Aerial crown-view tile of a tropical tree (Barro Colorado Island, Panama), acquired 20250818:
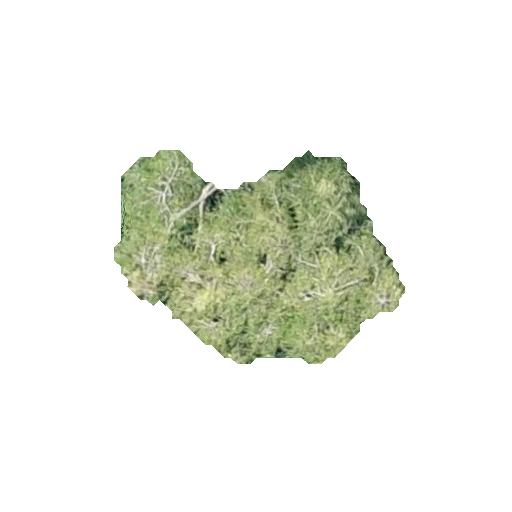
Species: Quararibea stenophylla
GBIF accepted scientific name: Quararibea stenophylla
Crown area: 62.51 m²